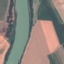
Land use / land cover class: River